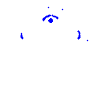
Particle: pion